Question: I am trying to insert some JSON data to a table in postgresql.
'''
JSON DATA:
{
"wsgi.multiprocess": true,
"HTTP_REFERER": "http://localhost:9000/"
}
'''
So, to do this, I am doing these steps:
'''
CREATE TABLE TEST (MULTIPROCESS VARCHAR(20), HTTP_REFERER VARCHAR(50));
INSERT INTO TEST SELECT * FROM json_populate_record(NULL::test, '{"wsgi.multiprocess": true,"HTTP_REFERER": "http://localhost:9000/"}');
'''
The first step creates a table, while the next one should insert JSON data into the table. The query completes successfully, but when I try to see the data inside the table, it just a single pipe.
Here is the output:

Anybody knows why is the output like this? Any idea what I should do to rectify this?
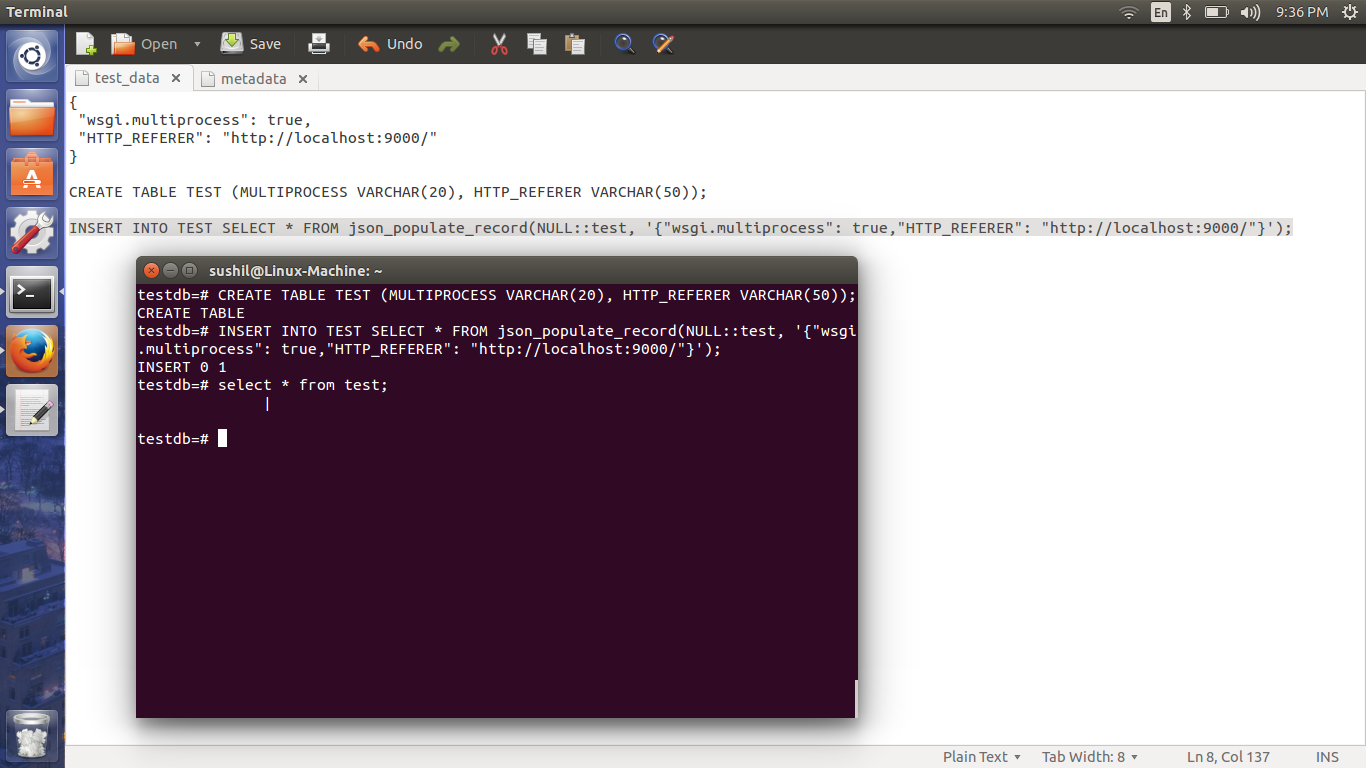
Answer: First, in postgresql if you really want your fieldname and table name uppercase, you need to create the table like this:
'''
CREATE TABLE "TEST" ("MULTIPROCESS" VARCHAR(20), "HTTP_REFERER" VARCHAR(50));
'''
Then the query would be like :
'''
SELECT * FROM json_populate_record(NULL::"TEST", '{"wsgi.multiprocess": true,"HTTP_REFERER": "http://localhost:9000/"}');
MULTIPROCESS | HTTP_REFERER
--------------+------------------------
| http://localhost:9000/
'''
As you can see, multiprocess is leaved blank because the field name in json and in the sql table dont match. To get rid of that you can do an external script or a postgresql function.
For example:
'''
CREATE OR REPLACE
FUNCTION replace_json_keys(IN js TEXT)
RETURNS json
STABLE
AS
$$
BEGIN
js := replace(js, '"wsgi.multiprocess"', '"MULTIPROCESS"');
return js::json;
END;
$$ LANGUAGE 'plpgsql';
'''
Then, you can do :
'''
SELECT * FROM json_populate_record(NULL::"TEST", replace_json_keys('{"wsgi.multiprocess": true,"HTTP_REFERER": "http://localhost:9000/"}'));
MULTIPROCESS | HTTP_REFERER
--------------+------------------------
true | http://localhost:9000/
'''
However, the best solution wouldn't be to use 'replace()' but to use 'json_each()' to split the keys and values in two arrays, do a loop with a "case when" in it to map the json keys to the sql keys and then return a new json object (with 'json_object(keys[], values[])') ready to insert.